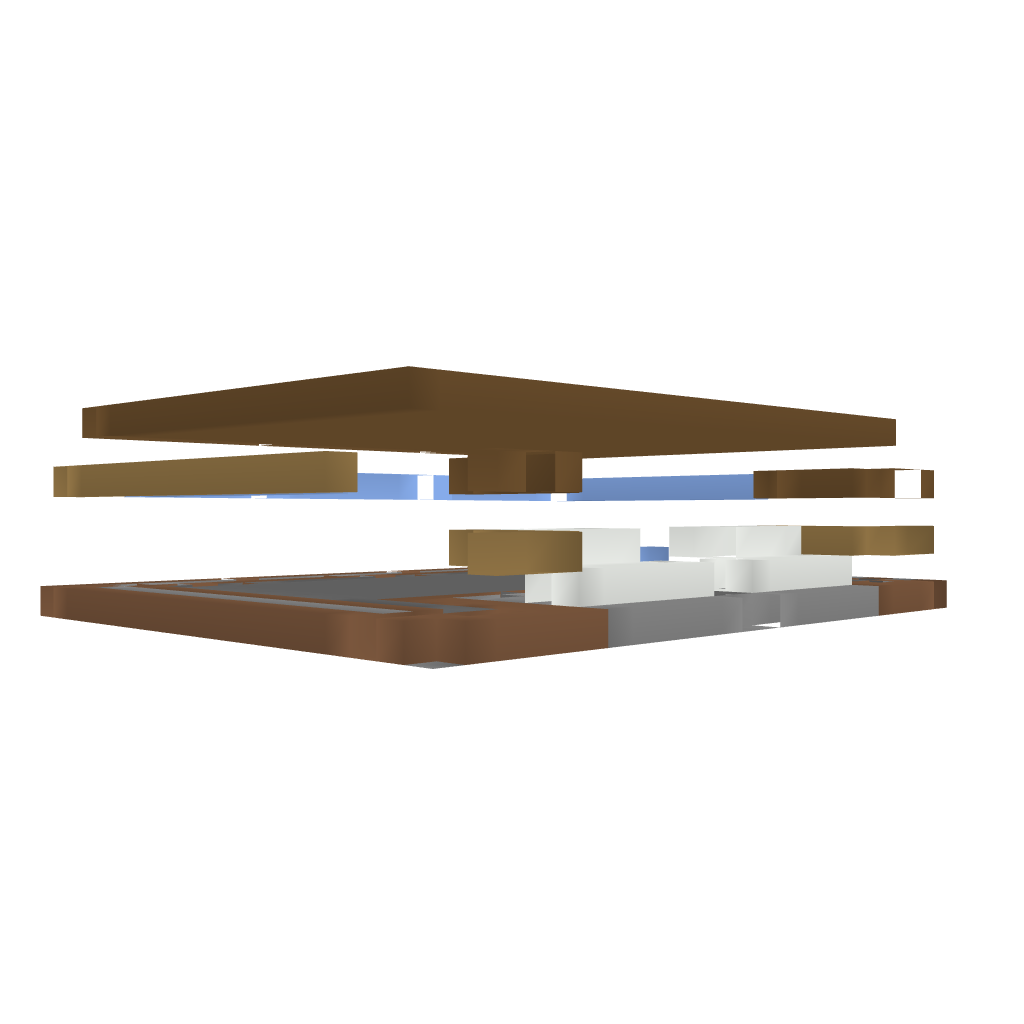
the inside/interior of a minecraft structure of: Small Modern House